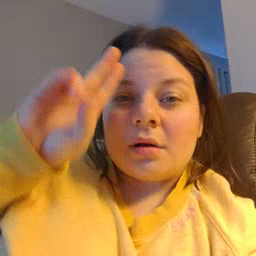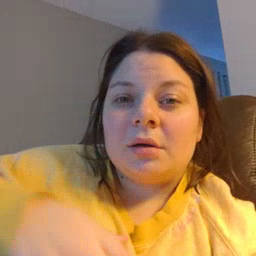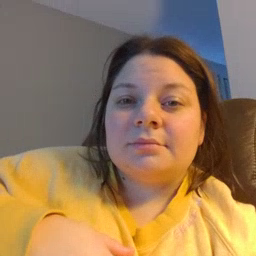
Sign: uncle